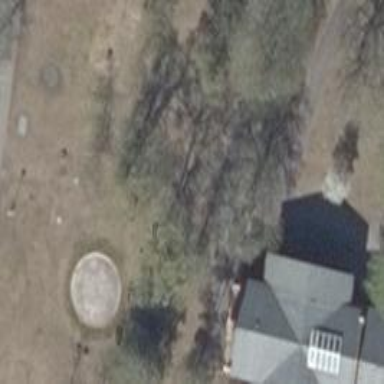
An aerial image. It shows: Semi-evergreen tree with broadleaved leaves.